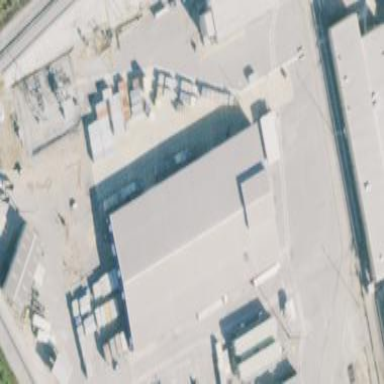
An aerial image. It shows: Industrial building.